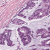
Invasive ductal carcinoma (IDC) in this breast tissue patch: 1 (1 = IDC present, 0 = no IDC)